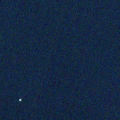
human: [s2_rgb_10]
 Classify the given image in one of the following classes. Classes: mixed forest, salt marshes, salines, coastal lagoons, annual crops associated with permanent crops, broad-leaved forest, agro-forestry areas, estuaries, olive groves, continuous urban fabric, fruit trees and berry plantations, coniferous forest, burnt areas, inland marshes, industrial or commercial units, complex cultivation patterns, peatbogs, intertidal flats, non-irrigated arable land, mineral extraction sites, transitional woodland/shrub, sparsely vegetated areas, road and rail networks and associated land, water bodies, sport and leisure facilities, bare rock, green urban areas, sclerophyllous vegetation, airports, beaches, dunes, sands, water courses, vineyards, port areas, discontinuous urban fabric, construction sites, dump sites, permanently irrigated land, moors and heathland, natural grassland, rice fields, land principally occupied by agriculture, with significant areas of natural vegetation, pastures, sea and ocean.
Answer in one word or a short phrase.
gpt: water bodies